Aerial crown-view tile of a tropical tree (Barro Colorado Island, Panama), acquired 20240611:
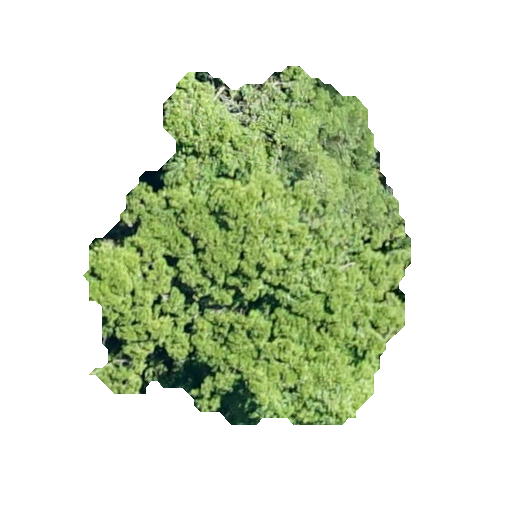
Species: Brosimum alicastrum
GBIF accepted scientific name: Brosimum alicastrum
Crown area: 134.28 m²